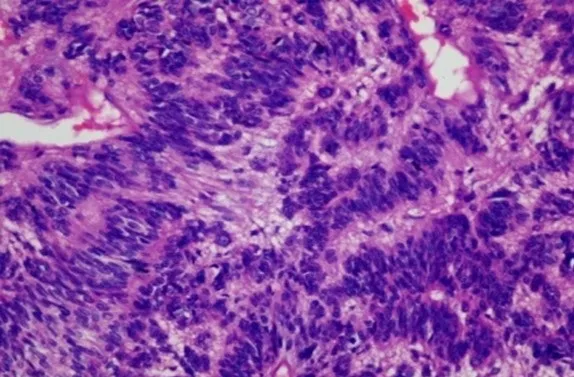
Low power photomicrograph of the anal lesion. It shows the necrotic tumor comprising of proliferating stromal cells with peripheral palisading (Hematoxylin and Eosin stain; original magnification x 40).
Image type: pathology (h&e)